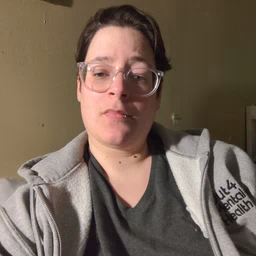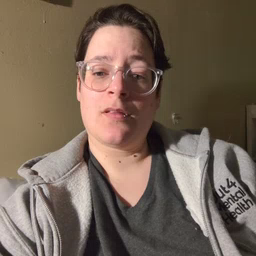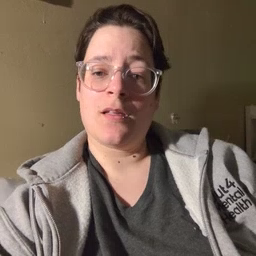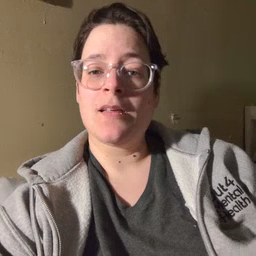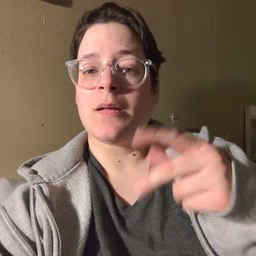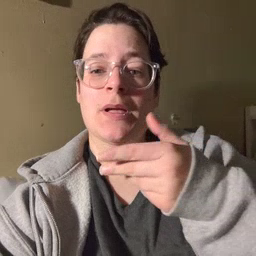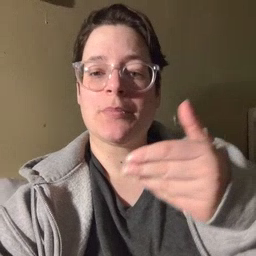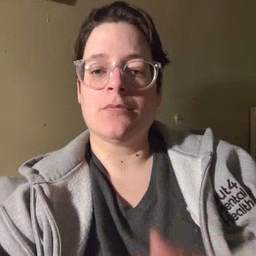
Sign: kitty